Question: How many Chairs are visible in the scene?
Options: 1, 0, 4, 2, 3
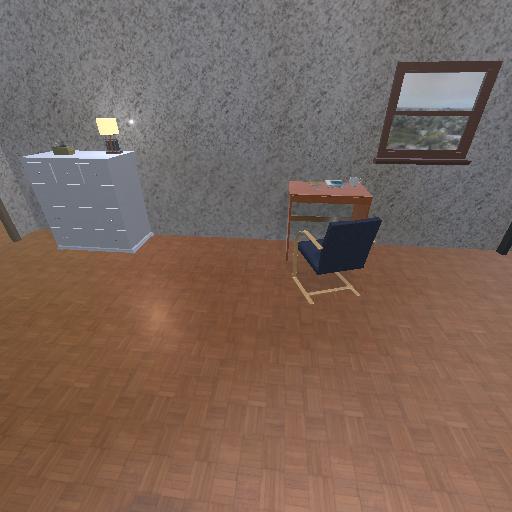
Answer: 1